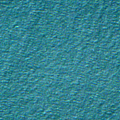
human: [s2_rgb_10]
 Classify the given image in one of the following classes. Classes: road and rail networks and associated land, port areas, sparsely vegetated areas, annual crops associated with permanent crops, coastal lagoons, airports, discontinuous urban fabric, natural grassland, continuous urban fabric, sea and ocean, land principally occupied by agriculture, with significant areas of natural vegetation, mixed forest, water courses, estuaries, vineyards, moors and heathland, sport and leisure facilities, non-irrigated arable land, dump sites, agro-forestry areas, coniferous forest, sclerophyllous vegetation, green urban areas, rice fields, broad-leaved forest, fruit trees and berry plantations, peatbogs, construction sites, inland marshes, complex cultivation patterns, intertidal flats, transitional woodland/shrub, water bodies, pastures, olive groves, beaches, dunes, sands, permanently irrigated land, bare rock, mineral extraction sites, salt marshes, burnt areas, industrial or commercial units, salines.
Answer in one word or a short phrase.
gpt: sea and ocean